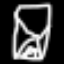
Label: hourglass